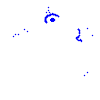
Particle: proton